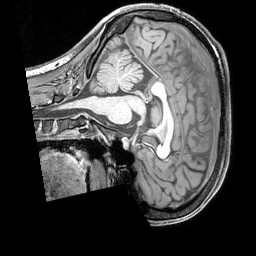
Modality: T1w
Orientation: sagittal
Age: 19
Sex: female
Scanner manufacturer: siemens
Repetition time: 2.3 s
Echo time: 0.00226 s